Question: I have implemented a feature, when you press on a 'UITabBar' icon and 'viewController1' scrolls up using its 'UIScrollView'. It works perfectly, but if I scroll 'view' down and stop somewhere, then switch to another 'viewController2', then get back to 'viewController1' and press 'tabBar' icon - the 'viewController1' will scroll up, but 'Large Title' will never be showed, and I should press 'tabBar' icon one more time to show it:

The code I use for scroll up the VC1:
'''
private var biggestTopSafeAreaInset: CGFloat = 0
override func viewSafeAreaInsetsDidChange() {
super.viewSafeAreaInsetsDidChange()
self.biggestTopSafeAreaInset = max(view.safeAreaInsets.top, biggestTopSafeAreaInset)
}
func tabBarController(_ tabBarController: UITabBarController, didSelect viewController: UIViewController) {
if tabBarController.selectedIndex == 0 {
let navigationVC = viewController as? UINavigationController
let firstVC = navigationVC?.viewControllers.first as? CurrencyViewController
guard let scrollView = firstVC?.view.subviews.first(where: { $0 is UIScrollView }) as? UIScrollView else { return }
if traitCollection.verticalSizeClass == .compact {
scrollView.setContentOffset(CGPoint(x: 0, y: -view.safeAreaInsets.top, animated: true)
} else {
scrollView.setContentOffset(CGPoint(x: 0, y: -biggestTopSafeAreaInset, animated: true)
}
}
}
'''
I tried to track 'biggestTopSafeAreaInset' in different stages of 'VC1' life, but it always has the same number - 196.0. But then why it doesn't scroll till the 'Large Title' after viewControllers switch?
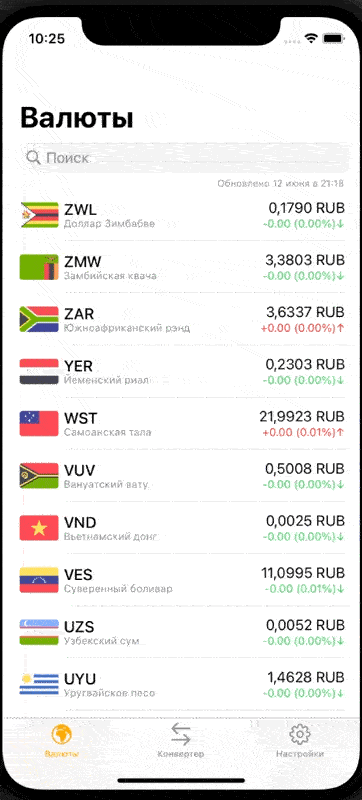
Answer: in your tableView set contentInsetAdjustmentBehavior to never
'''
tableView.contentInsetAdjustmentBehavior = .never
'''
in controller update the ui of navigation bar again
'''
override func viewWillAppear(_ animated: Bool) {
super.viewWillAppear(animated)
DispatchQueue.main.async { [weak self] in
self?.navigationController?.navigationBar.sizeToFit()
}
}
'''
here is the navigation controller
'''
class BaseNavigationController: UINavigationController {
override func viewDidLoad() {
super.viewDidLoad()
if #available(iOS 15.0, *) {
let scrollAppearance = UINavigationBarAppearance()
scrollAppearance.shadowColor = .white
scrollAppearance.backgroundColor = .white
let navigationBarAppearance = UINavigationBarAppearance()
navigationBarAppearance.configureWithDefaultBackground()
navigationBarAppearance.backgroundColor = .white
navigationBarAppearance.largeTitleTextAttributes = [
NSAttributedString.Key.font: UIFont.systemFont(ofSize: 26),
NSAttributedString.Key.foregroundColor: UIColor.black
]
navigationBarAppearance.titleTextAttributes = [
NSAttributedString.Key.font: UIFont.systemFont(ofSize: 17),
NSAttributedString.Key.foregroundColor: UIColor.black
]
UINavigationBar.appearance().backIndicatorImage = UIImage(named: "back-arrow")
UINavigationBar.appearance().standardAppearance = navigationBarAppearance
UINavigationBar.appearance().compactAppearance = navigationBarAppearance
UINavigationBar.appearance().scrollEdgeAppearance = scrollAppearance
navigationBar.tintColor = .black
navigationBar.prefersLargeTitles = true
navigationBar.isTranslucent = false
navigationItem.largeTitleDisplayMode = .automatic
} else {
navigationBar.largeTitleTextAttributes = [
NSAttributedString.Key.font: UIFont.systemFont(ofSize: 26),
NSAttributedString.Key.foregroundColor: UIColor.black
]
navigationBar.titleTextAttributes = [
NSAttributedString.Key.font: UIFont.systemFont(ofSize: 17),
NSAttributedString.Key.foregroundColor: UIColor.black
]
navigationBar.tintColor = .black
navigationBar.prefersLargeTitles = true
navigationBar.isTranslucent = false
navigationItem.largeTitleDisplayMode = .automatic
navigationBar.barTintColor = .white
}
}
override var preferredStatusBarStyle: UIStatusBarStyle {
return .darkContent
}
}
'''
here is the Tabbar Controller
'''
class TabbarController:UITabBarController {
override func viewDidLoad() {
super.viewDidLoad()
let c1 = C1()
let c2 = C2()
let c3 = C3()
c1.tabBarItem = UITabBarItem(title: "Home", image: UIImage(named: "home786"), tag: 0)
c1.tabBarItem.tag = 0
let nav1 = BaseNavigationController(rootViewController: c1)
c2.tabBarItem = UITabBarItem(title: "Setting", image: UIImage(named: "home786"), tag: 0)
c2.tabBarItem.tag = 1
let nav2 = BaseNavigationController(rootViewController: c2)
c2.tabBarItem = UITabBarItem(title: "User", image: UIImage(named: "home786"), tag: 0)
c2.tabBarItem.tag = 2
let nav3 = BaseNavigationController(rootViewController: c3)
viewControllers = [nav1,nav2,nav3]
selectedViewController = nav1
tabBarController?.viewControllers?.first?.view.backgroundColor = .red
}
}
'''